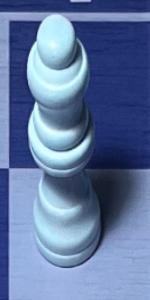
Label: Queen_White